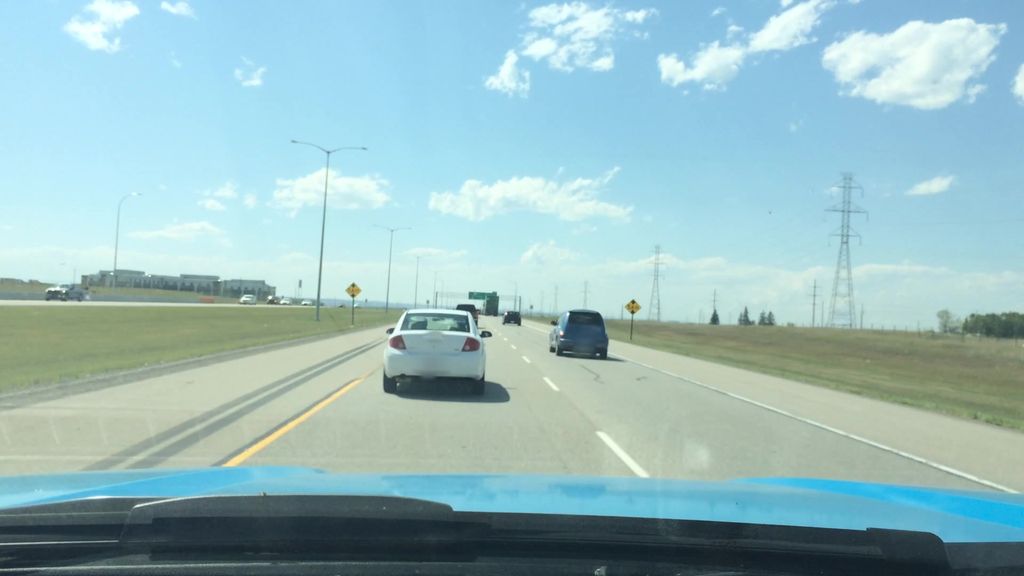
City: calgary